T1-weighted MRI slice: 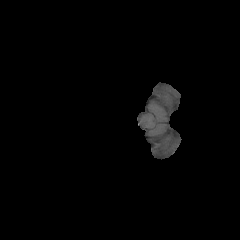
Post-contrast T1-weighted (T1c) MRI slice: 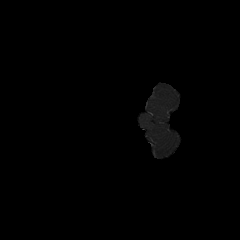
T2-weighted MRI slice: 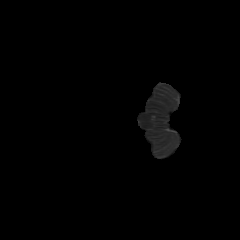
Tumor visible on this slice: no